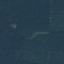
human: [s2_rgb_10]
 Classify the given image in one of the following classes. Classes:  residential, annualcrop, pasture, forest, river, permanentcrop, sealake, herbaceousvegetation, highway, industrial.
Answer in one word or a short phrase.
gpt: Forest